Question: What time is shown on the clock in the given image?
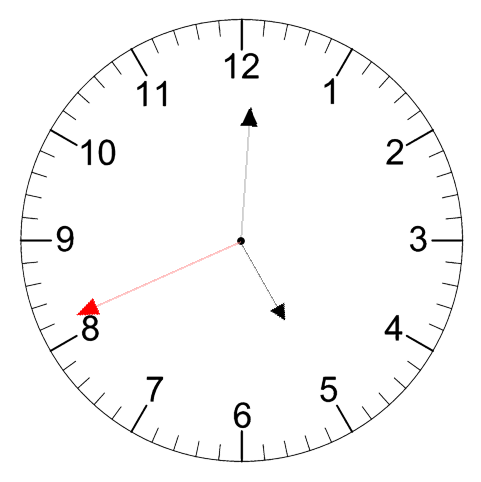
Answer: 05:00:41